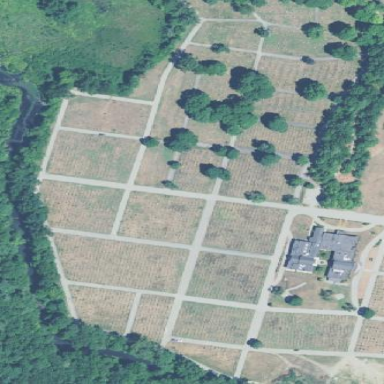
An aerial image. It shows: Cemetery.